Question: The carousel I am referring to is Bootstrap's carousel (<URL>.
I am using the similar code from the example, but I can't place the contents right middle of the parent.

As you can see, the contents are not centered. I've tried setting the carousel-caption{ vertical-align:middle;}, but nothing changes.
'''
<div class="carousel-inner">
<div class="item active">
<div class="container">
<div class="carousel-caption">
!!contents!!
</div>
</div>
</div>
</div>
'''
This is the same code from the example. How can I vertically center the carousel-caption?
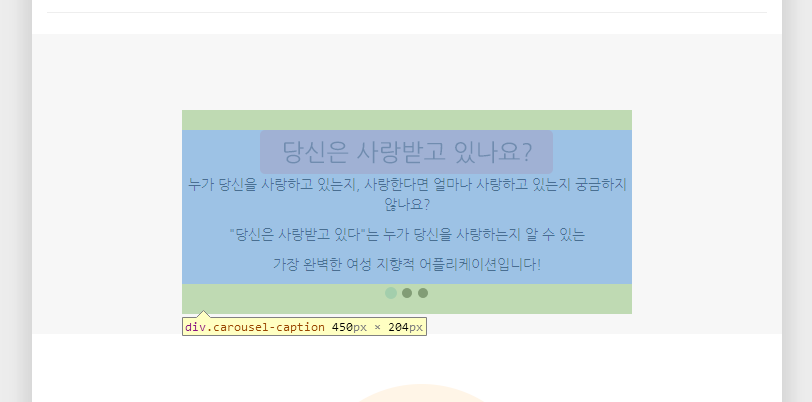
Answer: '''
.full-width {
width: 100%;
}
.carousel-caption {
position: absolute;
top: 0;
display: -webkit-box;
display: -moz-box;
display: -ms-flexbox;
display: -webkit-flex;
display: flex;
-webkit-box-align: center;
-moz-box-align: center;
-ms-flex-align: center;
-webkit-align-items: center;
align-items: center;
height: 100%;
}
'''
'''
<link href="https://maxcdn.bootstrapcdn.com/bootstrap/3.3.4/css/bootstrap.min.css" rel="stylesheet"/>
<script src="https://maxcdn.bootstrapcdn.com/bootstrap/3.3.4/js/bootstrap.min.js"></script>
<div id="carousel-example" class="carousel slide" data-ride="carousel">
<!-- Indicators -->
<ol class="carousel-indicators">
<li data-target="#carousel-example" data-slide-to="0" class="active"></li>
<li data-target="#carousel-example" data-slide-to="1"></li>
</ol>
<!-- Wrapper for slides -->
<div class="carousel-inner" role="listbox">
<div class="item active">
<img src="http://placehold.it/300x200" class="full-width" />
<div class="carousel-caption">
<div class="full-width text-center">
<p>
Some text which is vertically, horizontally centered in image
</p>
</div>
</div>
</div>
<div class="item">
<img src="http://placehold.it/300x200" class="full-width" />
<div class="carousel-caption">
<div class="full-width text-center">
Some text which is vertically, horizontally centered in image
</div>
</div>
</div>
</div>
<!-- Controls -->
<a class="left carousel-control" href="#carousel-example" role="button" data-slide="prev">
<span class="glyphicon glyphicon-chevron-left" aria-hidden="true"></span>
<span class="sr-only">Previous</span>
</a>
<a class="right carousel-control" href="#carousel-example" role="button" data-slide="next">
<span class="glyphicon glyphicon-chevron-right" aria-hidden="true"></span>
<span class="sr-only">Next</span>
</a>
</div>
'''

The above image is a screenshot of demo.
1. The image is responsive
2. Caption text is vertically and horizontally centered in the image